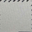
Piece: xx